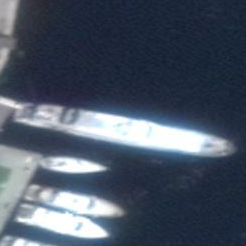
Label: civil